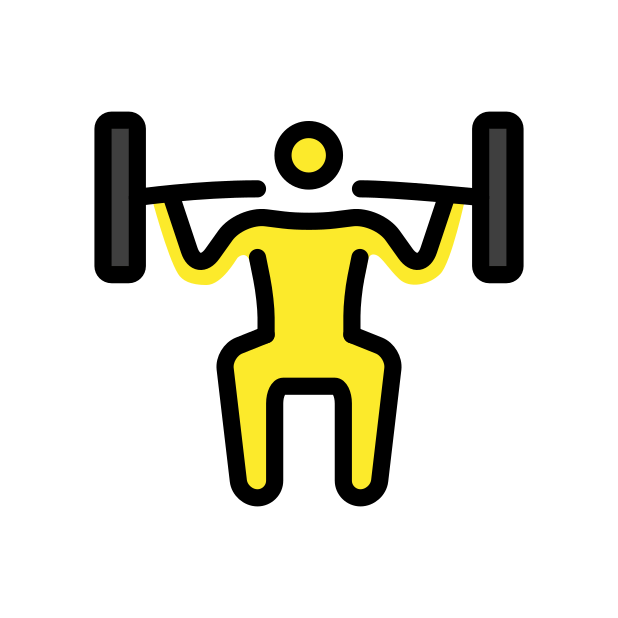
Emoji: 🏋
Name: weight lifter
Unicode: 0x1f3cb